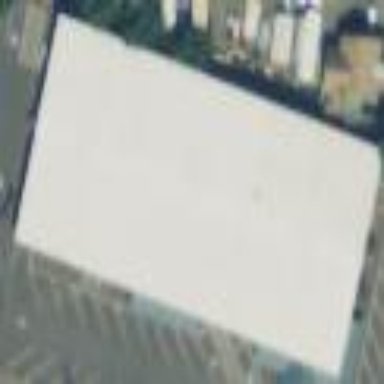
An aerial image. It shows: Industrial building.